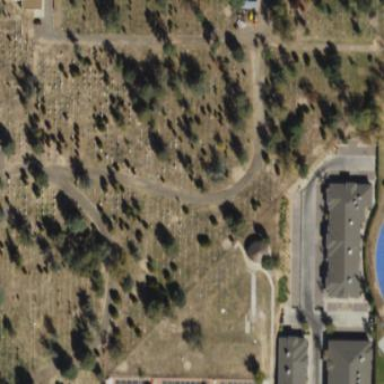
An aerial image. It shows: Cemetery.